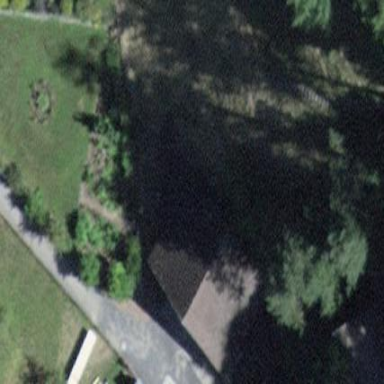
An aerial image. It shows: Barn.